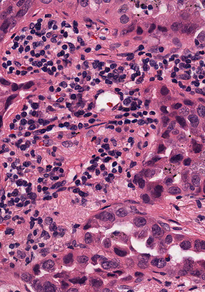
Tumor epithelial tissue: yes
Tumor-associated stroma tissue: yes
Normal tissue: no